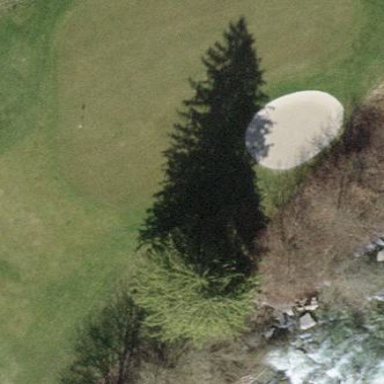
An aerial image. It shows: Green golf area with grass land use.